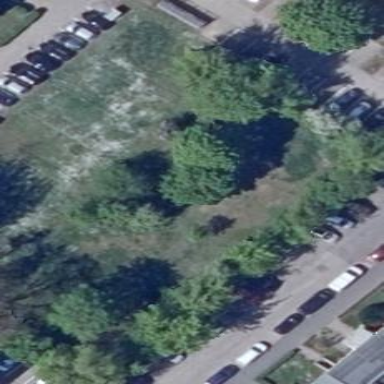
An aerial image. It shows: Parking area with surface.